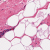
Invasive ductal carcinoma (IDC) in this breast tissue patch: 0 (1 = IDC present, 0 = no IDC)